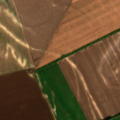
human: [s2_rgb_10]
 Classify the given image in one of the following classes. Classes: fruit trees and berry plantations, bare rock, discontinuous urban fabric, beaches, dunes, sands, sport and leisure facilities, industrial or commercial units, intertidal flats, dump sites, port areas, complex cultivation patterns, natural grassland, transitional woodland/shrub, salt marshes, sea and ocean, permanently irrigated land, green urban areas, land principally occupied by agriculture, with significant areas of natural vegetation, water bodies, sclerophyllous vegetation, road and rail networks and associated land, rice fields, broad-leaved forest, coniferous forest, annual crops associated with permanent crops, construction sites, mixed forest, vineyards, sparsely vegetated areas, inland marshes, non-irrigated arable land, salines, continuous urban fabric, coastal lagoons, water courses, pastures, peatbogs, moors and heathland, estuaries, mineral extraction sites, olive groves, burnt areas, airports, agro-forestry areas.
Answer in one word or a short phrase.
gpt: non-irrigated arable land